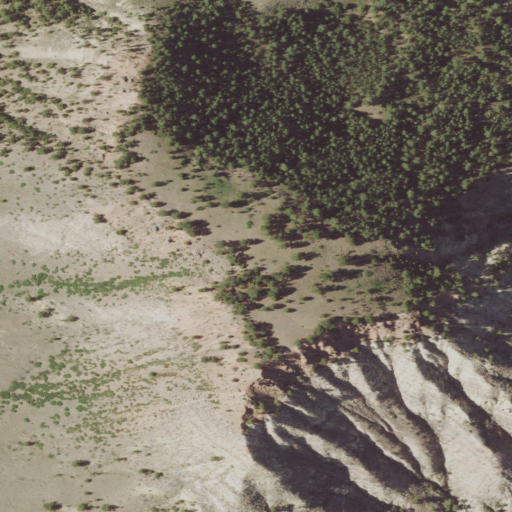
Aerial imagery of mountain in Montana named Blue Mountain containing grassland, evergreen forest, barren land, and shrub